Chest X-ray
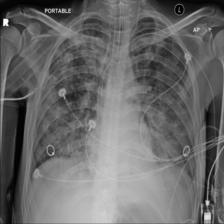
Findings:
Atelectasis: negative
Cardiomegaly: negative
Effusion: negative
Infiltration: positive
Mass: negative
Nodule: negative
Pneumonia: negative
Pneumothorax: negative
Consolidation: negative
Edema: negative
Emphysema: negative
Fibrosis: negative
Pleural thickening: negative
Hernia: negative